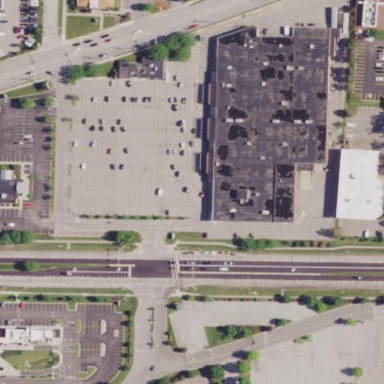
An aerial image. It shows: Retail area.